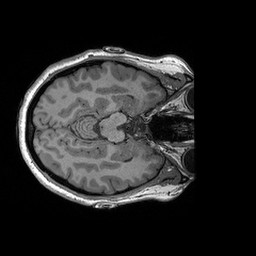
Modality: T1w
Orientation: axial
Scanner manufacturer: siemens
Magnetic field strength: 3 T
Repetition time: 2.3 s
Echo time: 0.00298 s